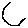
Label: hexagon